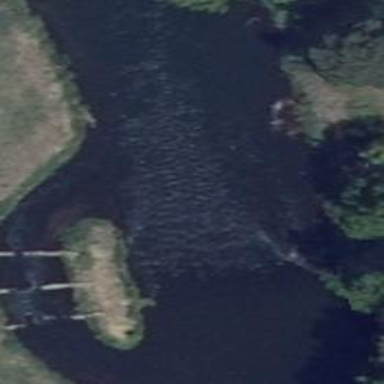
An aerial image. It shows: Weir in waterway.